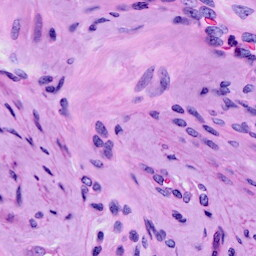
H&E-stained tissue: Cervix